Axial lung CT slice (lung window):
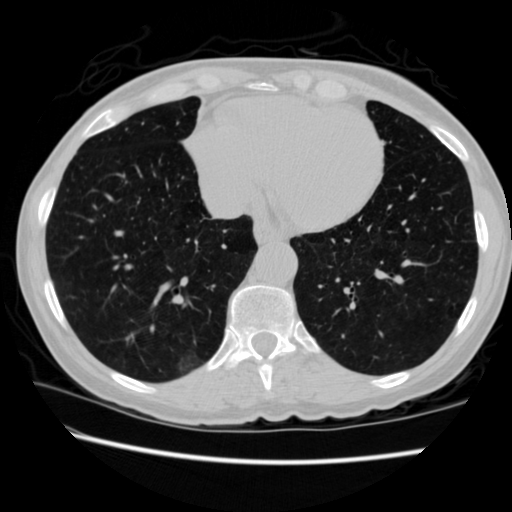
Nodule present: no